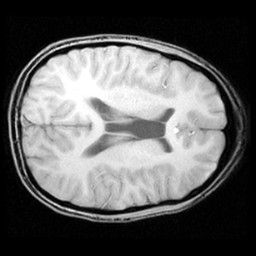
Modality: inplaneT1
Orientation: axial
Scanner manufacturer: ge
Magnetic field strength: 3 T
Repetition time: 0.3 s
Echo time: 0.003396 s